Question: My super class defines a method called "commonInit" which is only called at construction.
The super class is derived by 2 additional classes, each of which also implement a method called "commonInit"
While constructing the objects of the derived class I see in the debugger that the subclass method is called from the scope of the superclass.
This seems to be very dangerous behavior - even in a trivial case when by coincedence you "overwrite" your superclass private method
How can I overcome this behavior without renaming the method in the super class?
Example:
'''
@interface ASuperView : UIView
@end
@implementation ASuperView
-(id)init
{
self = [super init];
if(self)
{
[self commonInit]; // BOOM - The derived view method is called in this scope
}
return self;
}
-(id)initWithFrame:(CGRect)frame
{
self = [super initWithFrame:frame];
if(self)
{
[self commonInit];
}
return self;
}
-(void)commonInit
{
//setup the view
}
@end
@interface ADerivedView : ASuperView
@end
@implementation ADerivedView
-(id)init
{
self = [super init];
if(self)
{
[self commonInit];
}
return self;
}
-(id)initWithFrame:(CGRect)frame
{
self = [super initWithFrame:frame];
if(self)
{
[self commonInit];
}
return self;
}
-(void)commonInit
{
//setup the view for the derived view
}
@end
'''
In this image PXTextMessageBox derived from PXTextBox
Both declare privately the method common init

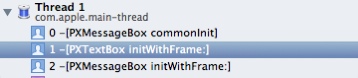
Answer: There is no such thing as 'private' methods in obj-c. At best you can hide the existence of a method from consumers of your header, but by design anyone that has a reference to your object can call any method it implements - even if they don't have that method defined in the header. Your best bet will be to define a new method, say _private_commonInit, and not share that in your class header.